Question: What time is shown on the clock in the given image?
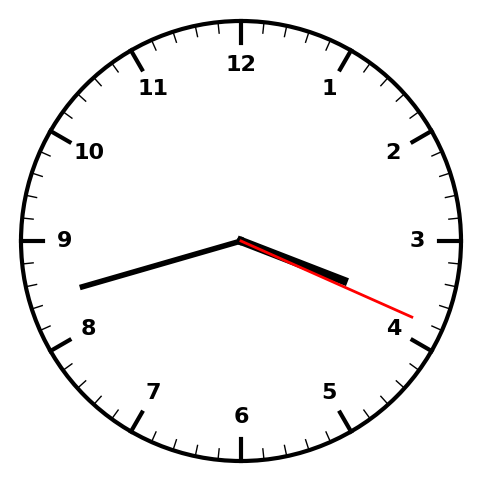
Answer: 03:42:19